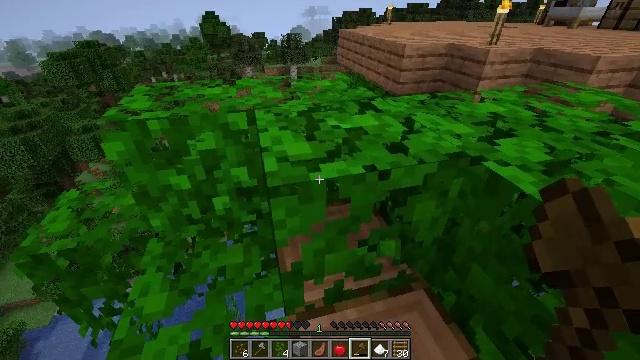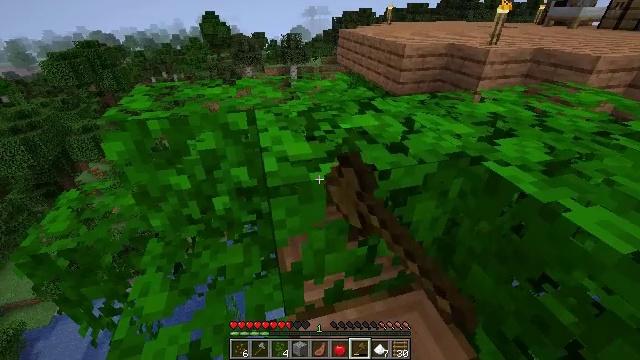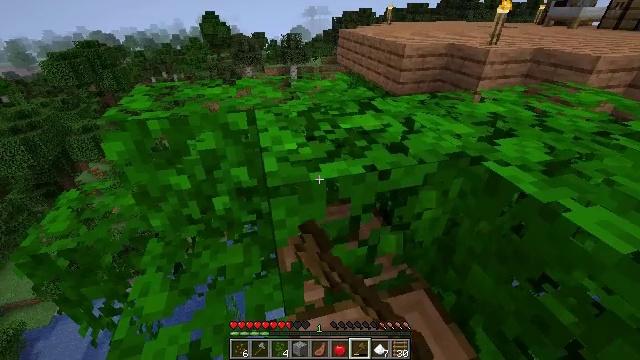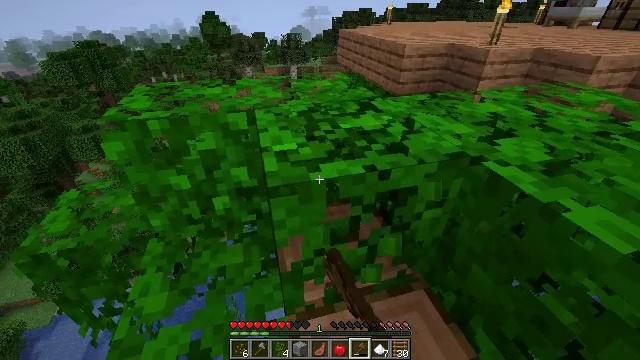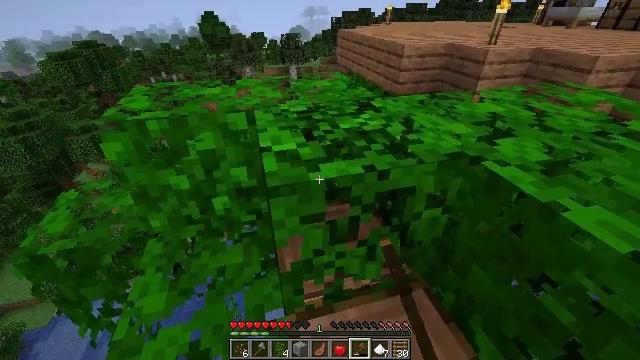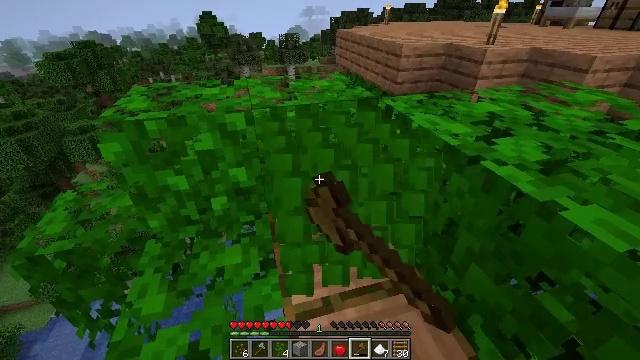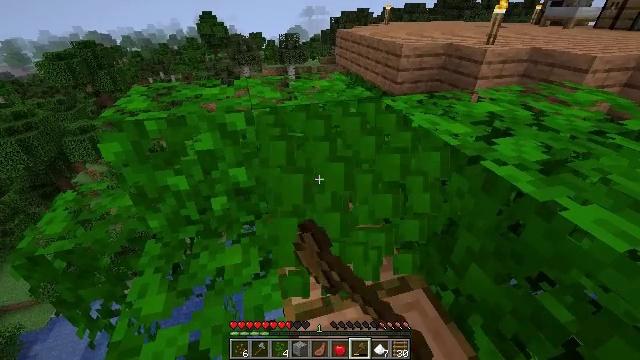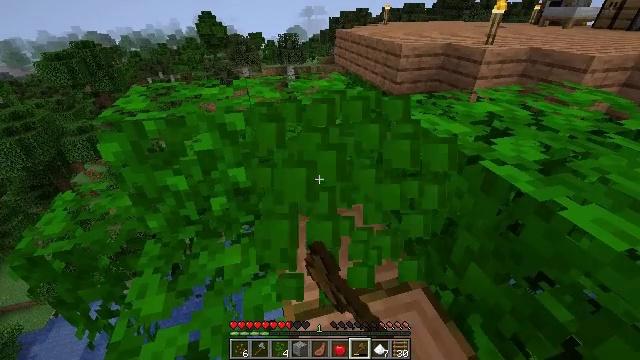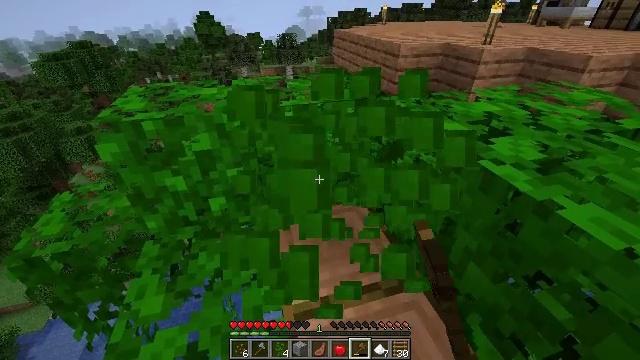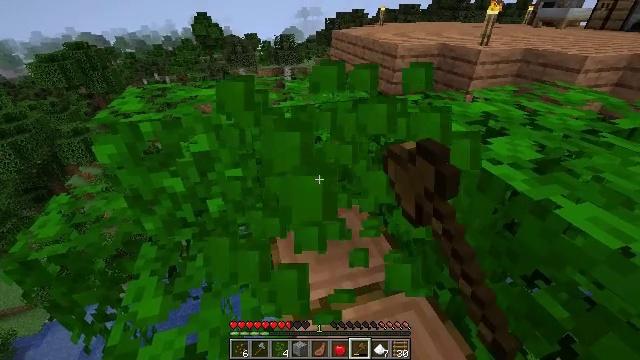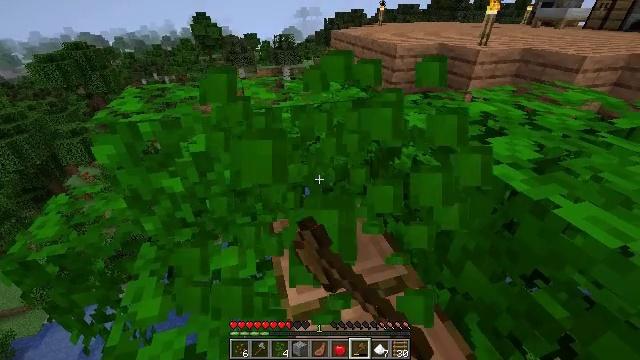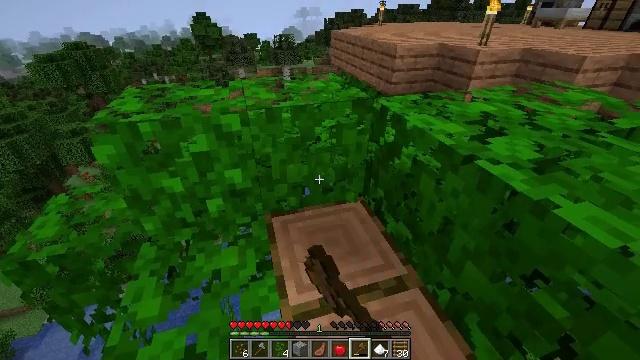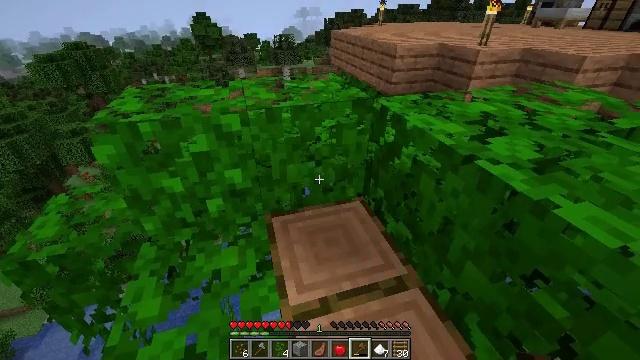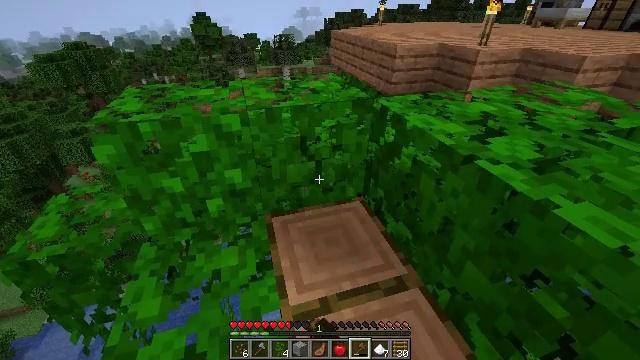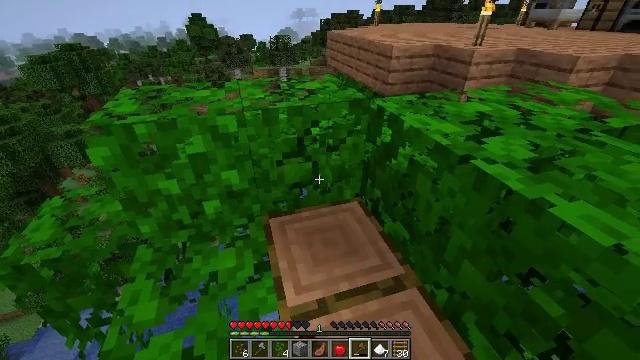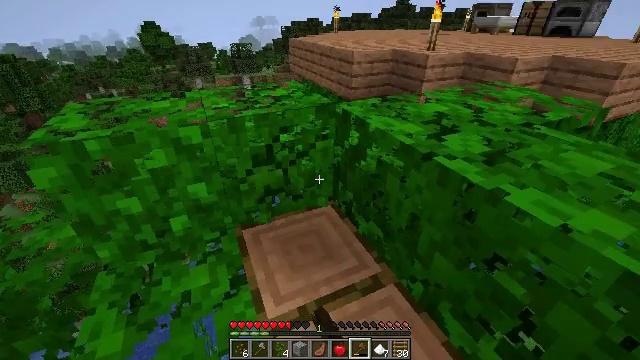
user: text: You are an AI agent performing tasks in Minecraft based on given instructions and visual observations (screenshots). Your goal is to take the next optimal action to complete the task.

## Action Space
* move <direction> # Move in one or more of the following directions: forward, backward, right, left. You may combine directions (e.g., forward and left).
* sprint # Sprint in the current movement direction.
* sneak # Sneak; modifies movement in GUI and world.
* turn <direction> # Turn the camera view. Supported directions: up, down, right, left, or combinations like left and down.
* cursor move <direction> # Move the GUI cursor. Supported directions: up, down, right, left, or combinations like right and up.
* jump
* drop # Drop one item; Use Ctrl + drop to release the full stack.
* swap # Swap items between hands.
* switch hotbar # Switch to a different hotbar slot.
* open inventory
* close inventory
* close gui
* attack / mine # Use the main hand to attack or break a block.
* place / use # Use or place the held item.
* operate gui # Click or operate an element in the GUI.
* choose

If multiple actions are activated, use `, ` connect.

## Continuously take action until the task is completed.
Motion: motion action
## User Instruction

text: Gather jungle leaves from the tree.
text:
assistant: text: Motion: attack / mine
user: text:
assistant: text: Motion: attack / mine
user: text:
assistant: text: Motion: attack / mine
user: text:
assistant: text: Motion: attack / mine
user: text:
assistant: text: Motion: attack / mine
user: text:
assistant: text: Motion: attack / mine
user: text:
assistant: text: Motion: attack / mine
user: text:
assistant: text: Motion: attack / mine
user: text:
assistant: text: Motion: attack / mine
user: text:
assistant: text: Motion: attack / mine
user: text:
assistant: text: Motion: attack / mine
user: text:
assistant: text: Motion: attack / mine
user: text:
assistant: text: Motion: attack / mine
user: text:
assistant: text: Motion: attack / mine
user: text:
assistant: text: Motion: turn right and up, attack / mine
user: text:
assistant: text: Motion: turn right, attack / mine
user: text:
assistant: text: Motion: turn right, attack / mine
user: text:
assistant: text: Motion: turn right, attack / mine
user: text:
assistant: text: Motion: attack / mine
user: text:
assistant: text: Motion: attack / mine
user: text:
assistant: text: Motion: attack / mine
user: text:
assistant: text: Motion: attack / mine
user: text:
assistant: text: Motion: attack / mine
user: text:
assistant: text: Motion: attack / mine
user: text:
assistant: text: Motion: attack / mine
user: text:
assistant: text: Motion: attack / mine
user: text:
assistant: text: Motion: attack / mine
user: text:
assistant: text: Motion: turn left, attack / mine
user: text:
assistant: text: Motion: turn left and down, attack / mine
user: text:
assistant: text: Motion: turn left and down, attack / mine